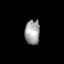
Tissue: lung
Cell type: Epithelial cells
Senescence score: 0.1631
Nuclear area (px): 364
Mean DAPI intensity: 159